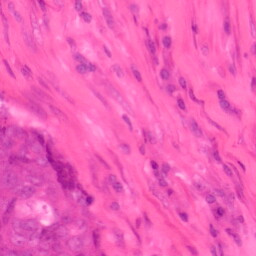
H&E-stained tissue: Colon